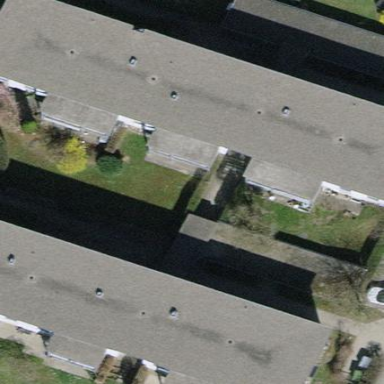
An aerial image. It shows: View of apartment building.